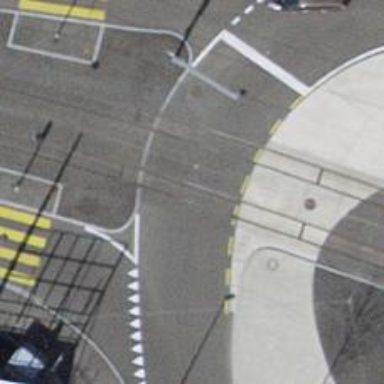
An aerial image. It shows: Secondary road with asphalt surface leading to roundabout junction.